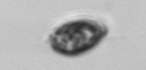
Label: Prorocentrum_triestinum